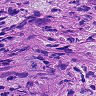
Metastatic tissue present: yes